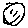
Label: smiley face